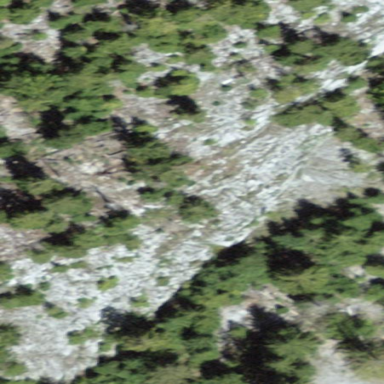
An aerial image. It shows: Landscape of bare rock.